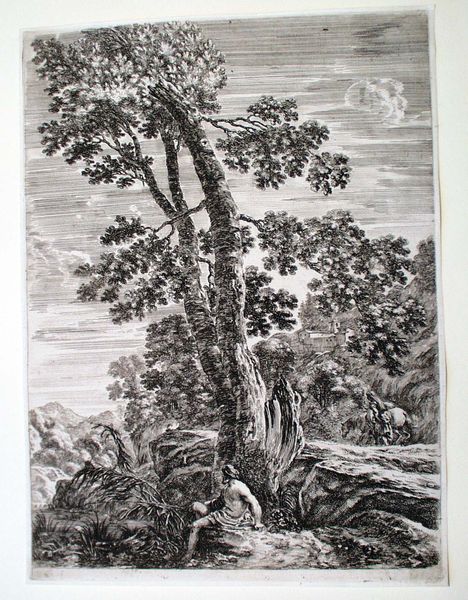
Titel: Quatre grands paysages en hauteur: Le pêcheur à la ligne
Künstler: Stefano della Bella
Standort: Karlsruhe
Institution: Staatliche Kunsthalle Karlsruhe
Schlagwörter: baum, berg, blätter, dunkel, felsen, himmel, laub, mann, nackt, schatten, wasser, wolken, baden, bäume, fluss, landschaft, menschen, see, sitzen, stadt, ufer, äste, frau, hintergrund, holz, hut, nacht, schwarz, skizze, weiss, zeichnung, gras, haus, tier, wolke, stein, ast, bach, birke, dämmerung, einsamkeit, häuser, natur, schilf, stamm, wind, zweige, büsche, einsam, gehen, gewässer, kirche, sträucher, sitzend, pflanzen, krone, wald, esel, pferd, reiter, papier, düster, berge, fels, grafik, graphik, linien, sturm, stämme, wetter, wild, weib, melancholie, oberkörper, hoch, bad, muskulös, mond, fuss, wurzel, druck, schwarzweiss, schraffur, radierung, stich, laubbaum, kaputt, wurzeln, zeichnen, badender, satyr, wanderer, wildnis, eiche, flauss, esche, kupferstich, ausruhen, quelle, neptun, nympfe, habnackt, deital, mann unter baum´, sufer